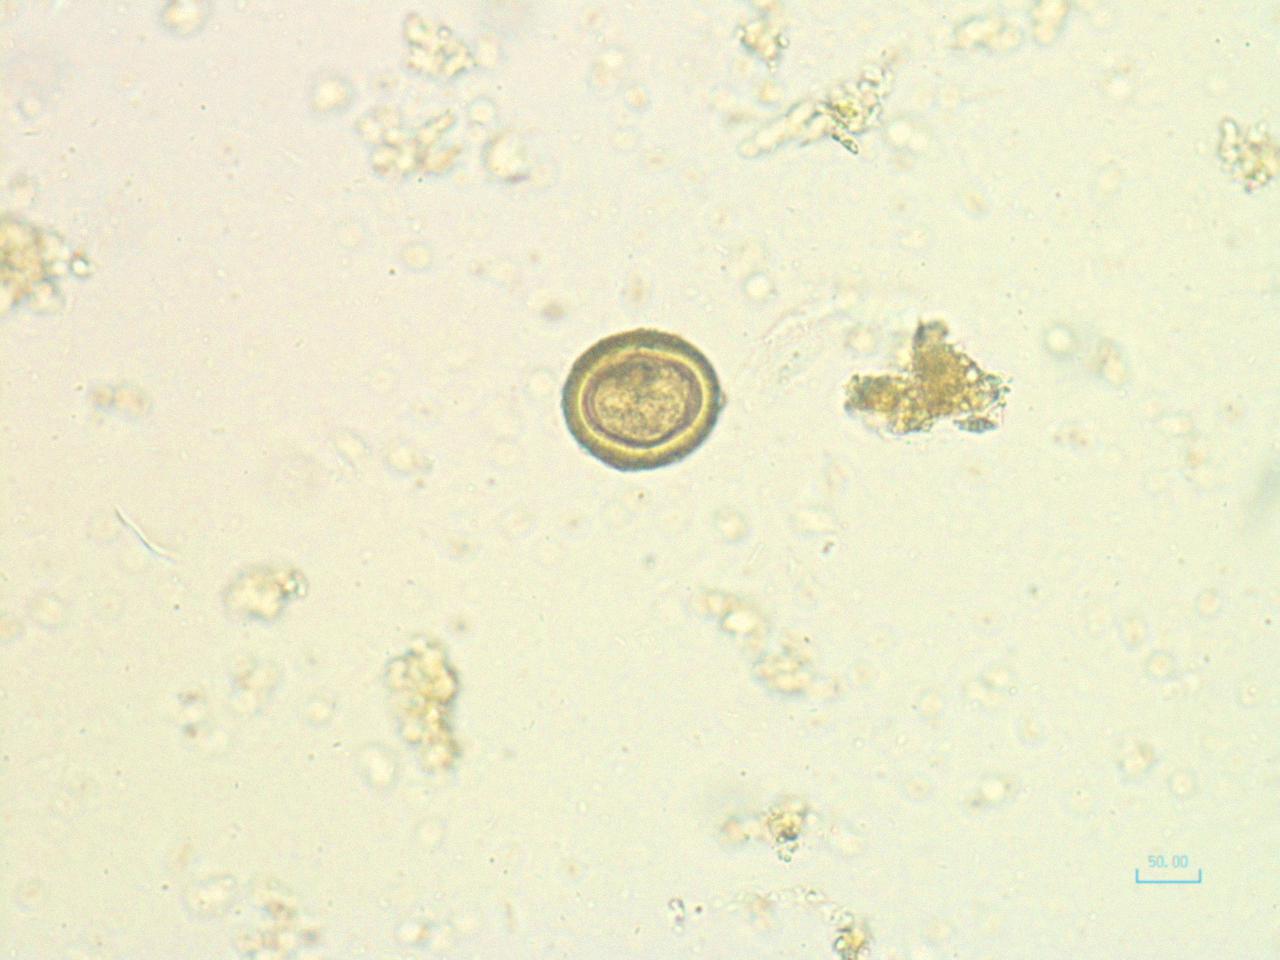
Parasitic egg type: Taenia spp. egg